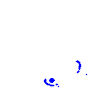
Particle: pion